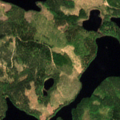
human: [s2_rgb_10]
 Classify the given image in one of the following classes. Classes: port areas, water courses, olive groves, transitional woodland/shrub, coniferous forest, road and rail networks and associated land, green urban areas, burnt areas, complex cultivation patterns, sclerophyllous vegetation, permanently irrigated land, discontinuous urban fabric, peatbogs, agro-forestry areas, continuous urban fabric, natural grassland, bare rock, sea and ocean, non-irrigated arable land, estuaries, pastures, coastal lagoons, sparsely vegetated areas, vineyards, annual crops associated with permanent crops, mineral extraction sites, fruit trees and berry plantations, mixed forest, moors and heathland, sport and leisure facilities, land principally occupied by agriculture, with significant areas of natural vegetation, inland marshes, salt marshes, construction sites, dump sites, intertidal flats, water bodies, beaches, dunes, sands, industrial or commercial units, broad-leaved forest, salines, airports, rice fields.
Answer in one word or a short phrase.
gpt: coniferous forest, mixed forest, transitional woodland/shrub, water bodies